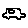
Label: car